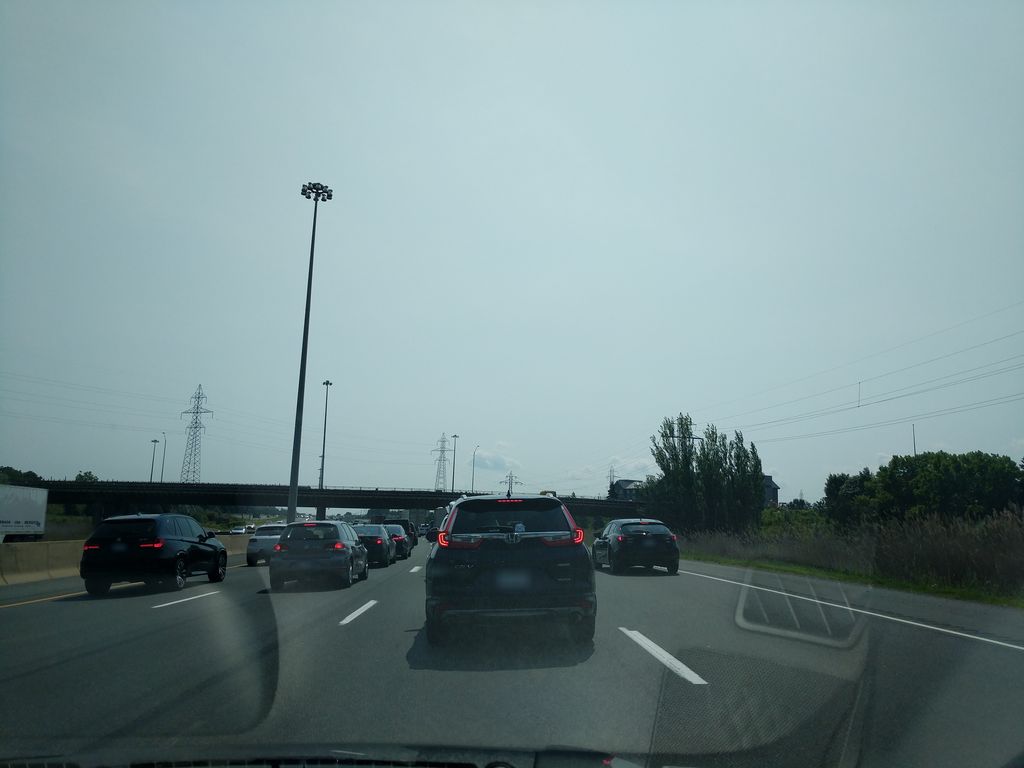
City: hamilton